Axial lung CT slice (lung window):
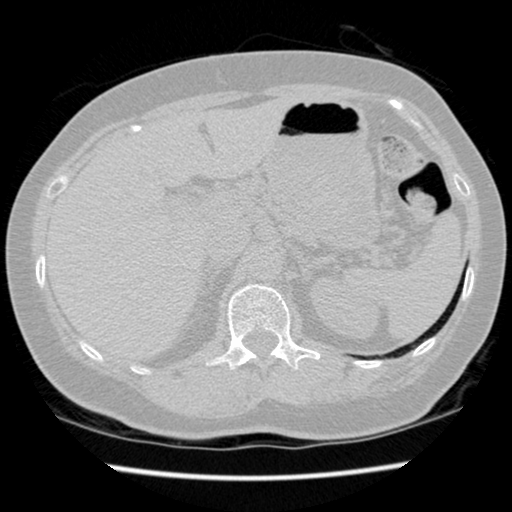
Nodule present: no